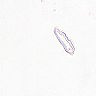
Metastatic tissue present: no